Question: Tracing the documentation <URL> and failing to load bson apparently. After running 'npm start' I receive:

Snippet:
'''
var mongo = require("mongodb").MongoClient;
//connect to db server
mongo.connect("mongodb://localhost:28017/myDb", function(err, db){
if(!err) {
console.log("Connected to Database")
}
else{
console.log("failed to connect");
}
});
'''
I have tried updating/reinstalling the driver modules as well. Totally new to the framework & db and this type of error feels so trivial that it is discouraging that I am unable to figure it out. Help!
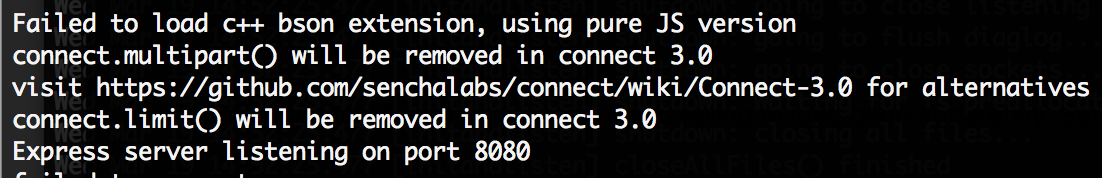
Answer: The default port for mongodb is 27017 (and then 28017 is for a web status page).
<URL>
Try this connect string:
"mongodb://localhost:27017/myDb"